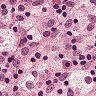
Metastatic tissue present: no